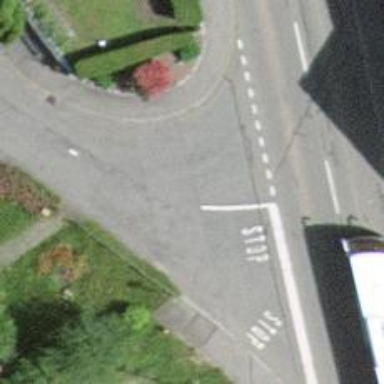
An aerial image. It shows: Uncontrolled zebra crossing on the road.